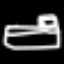
Label: bed